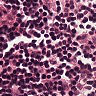
Metastatic tissue present: no